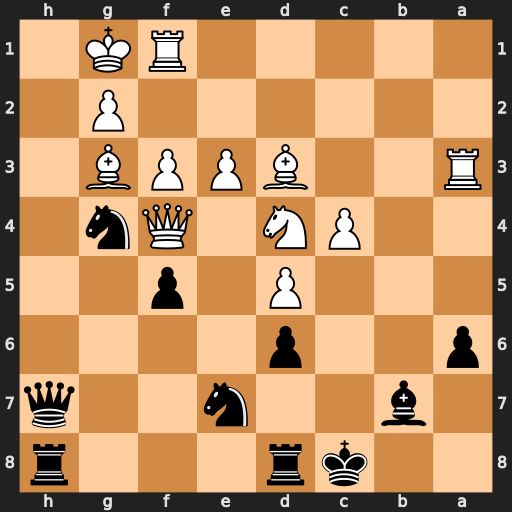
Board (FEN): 2kr3r/1b2n2q/p2p4/3P1p2/2PN1Qn1/R2BPPB1/6P1/5RK1
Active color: b
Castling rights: -
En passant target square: -
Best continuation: Qh1#